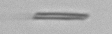
Label: fiber